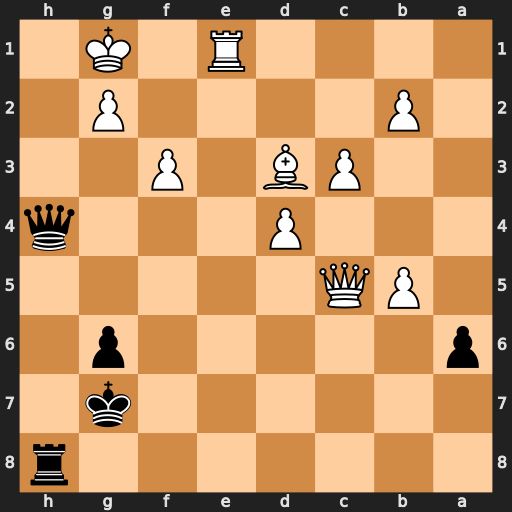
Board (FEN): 7r/6k1/p5p1/1PQ5/3P3q/2PB1P2/1P4P1/4R1K1
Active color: b
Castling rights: -
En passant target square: -
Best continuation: Qxe1+ Bf1 Qe3#